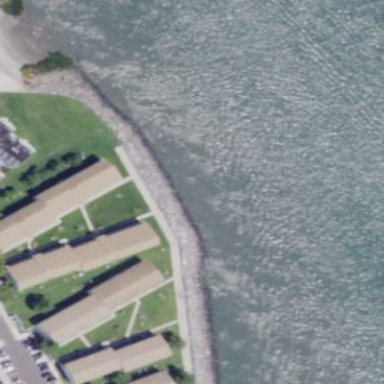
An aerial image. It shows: Breakwater constructed of rocks.